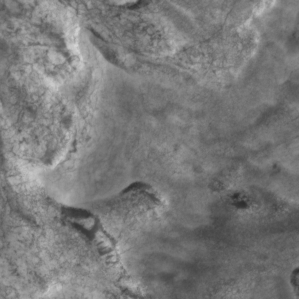
Label: non_frost